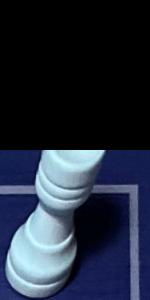
Label: Rook_White